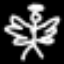
Label: angel